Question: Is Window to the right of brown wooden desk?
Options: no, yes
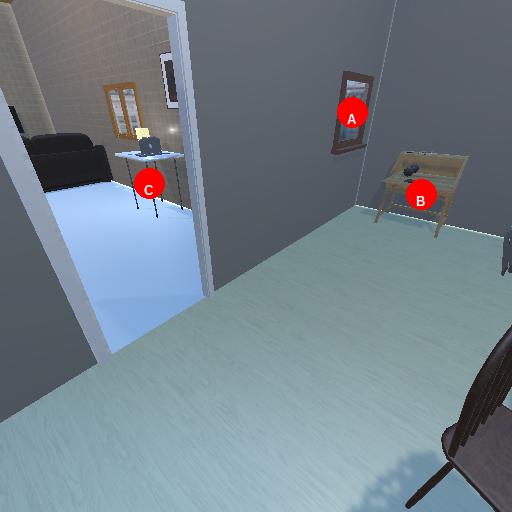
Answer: no